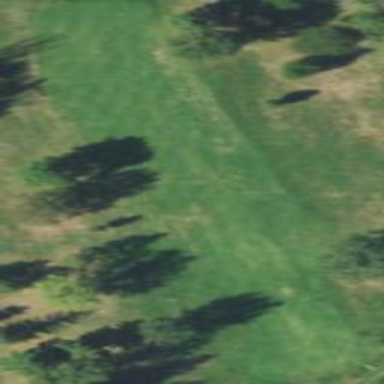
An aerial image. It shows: Scenic golf fairway.